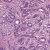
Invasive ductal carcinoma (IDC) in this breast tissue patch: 1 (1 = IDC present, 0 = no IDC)